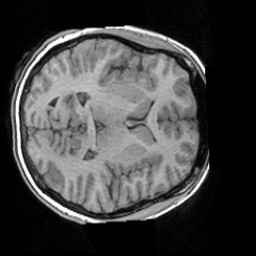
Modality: T1w
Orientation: axial
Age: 24
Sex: female
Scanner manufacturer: siemens
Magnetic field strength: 3 T
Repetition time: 1.63 s
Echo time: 0.00311 s